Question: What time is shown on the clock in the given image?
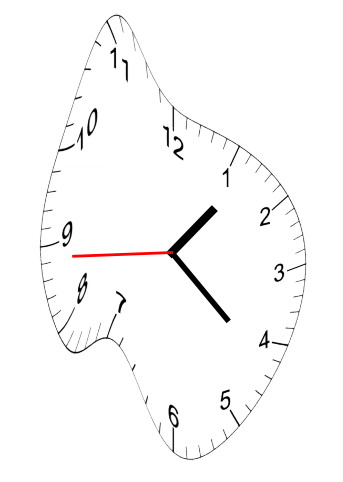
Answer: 01:21:44